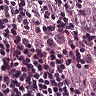
Metastatic tissue present: yes